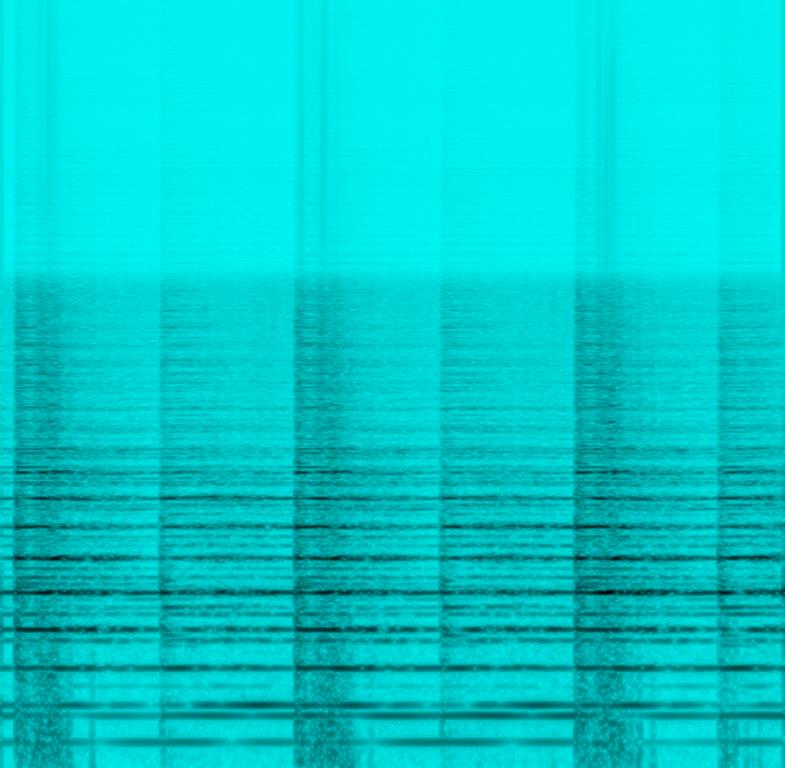
There is a very large bell ringing, and we hear the resonance thereafter. The bell rings repeatedly throughout the whole clip. The audio quality of the clip is poor, and we hear distortion in the clip as a result.